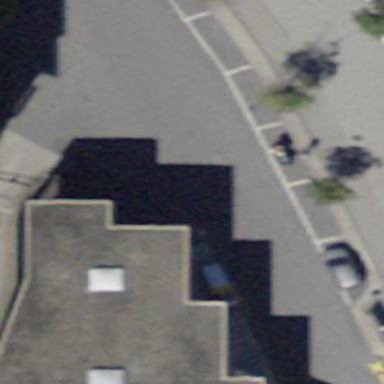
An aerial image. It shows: Street-side parallel parking area.